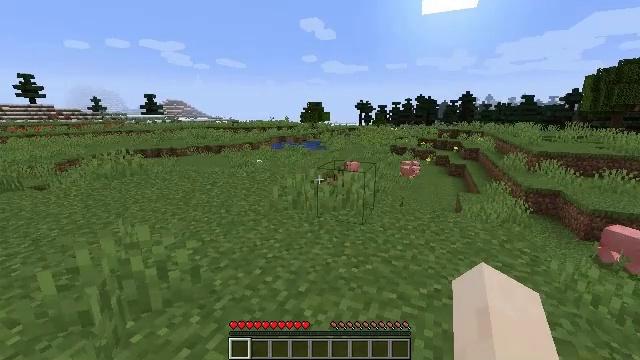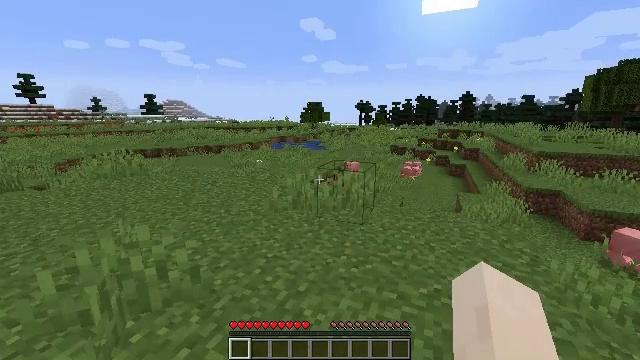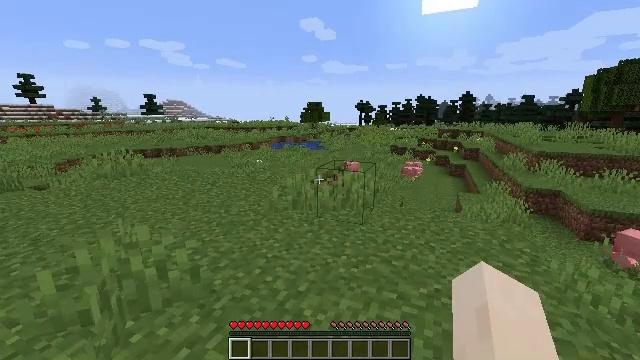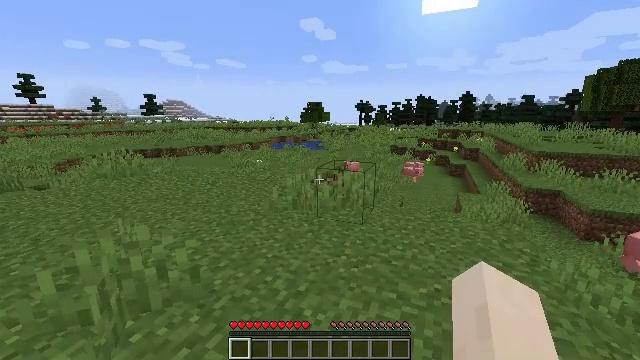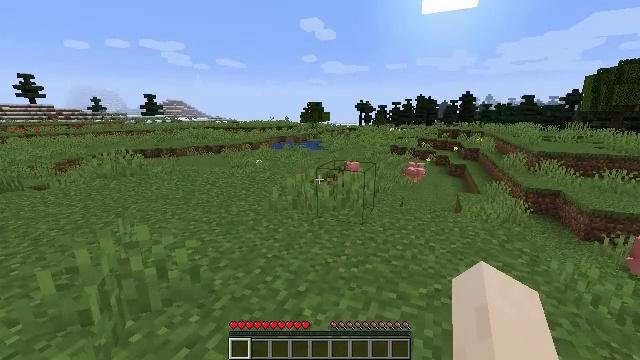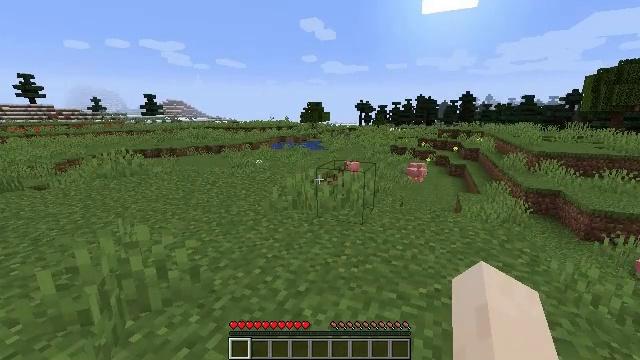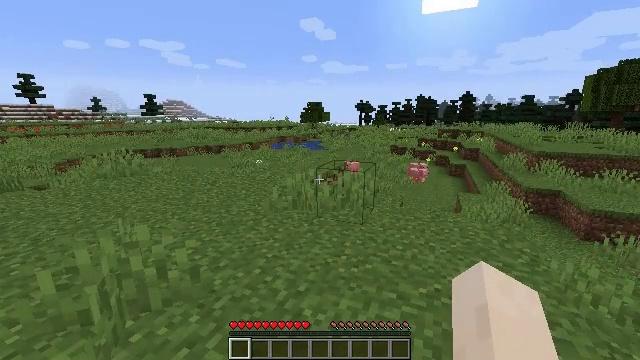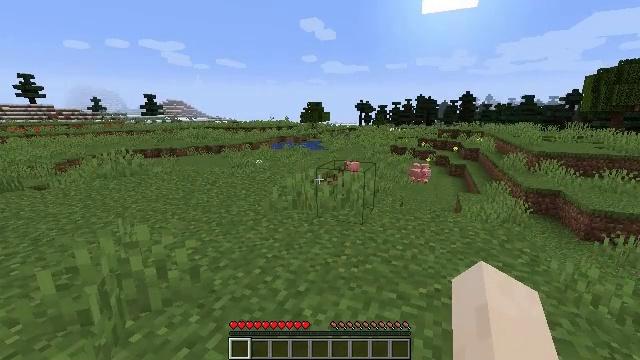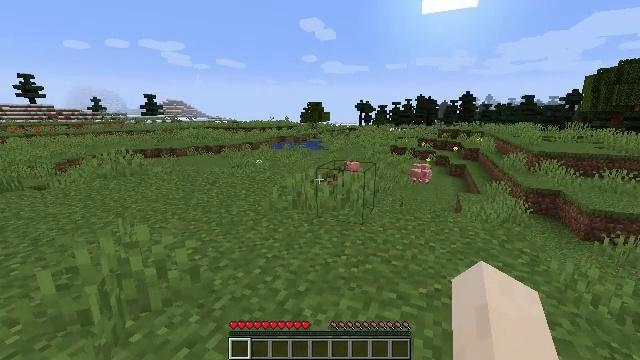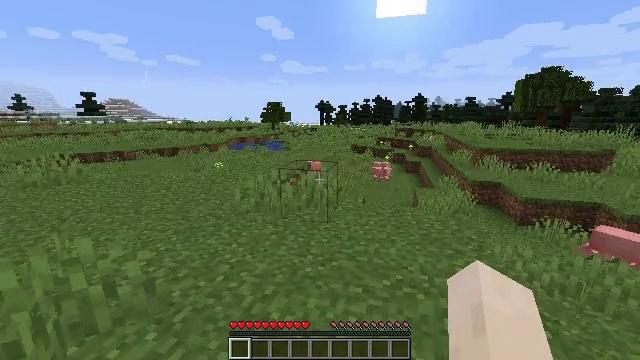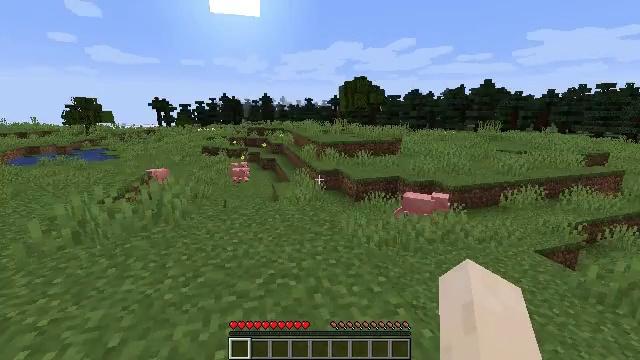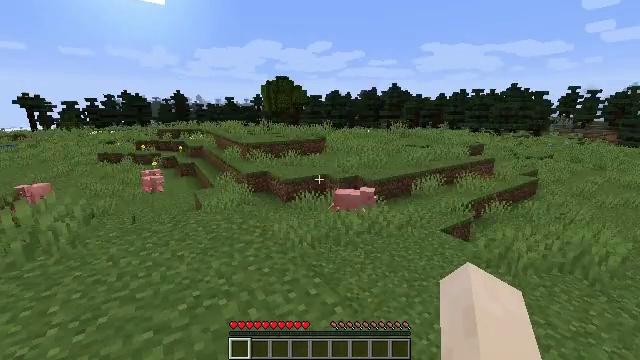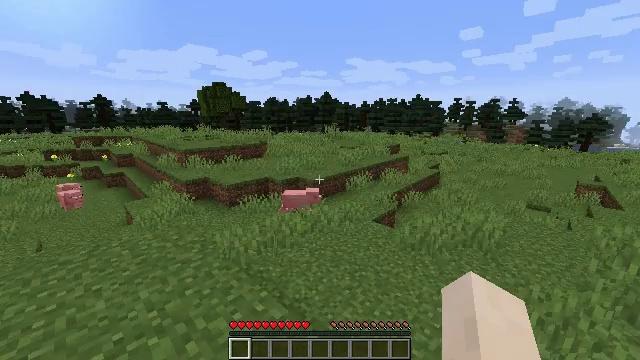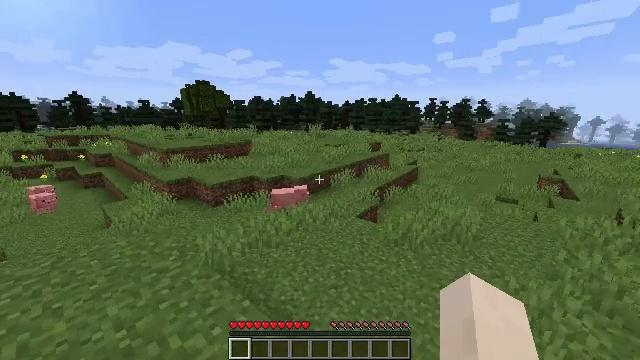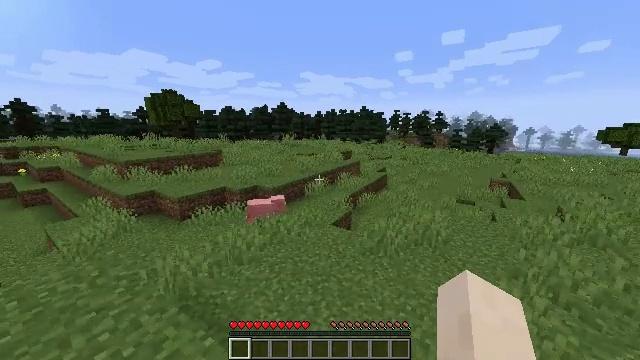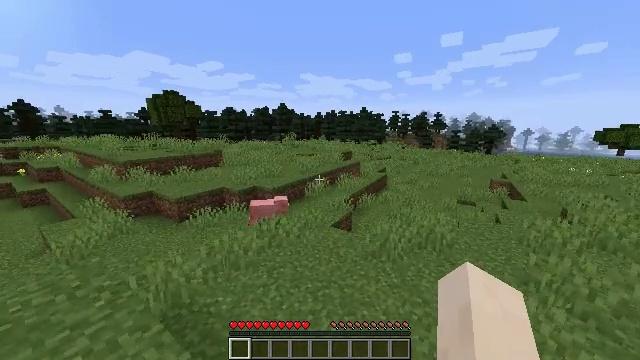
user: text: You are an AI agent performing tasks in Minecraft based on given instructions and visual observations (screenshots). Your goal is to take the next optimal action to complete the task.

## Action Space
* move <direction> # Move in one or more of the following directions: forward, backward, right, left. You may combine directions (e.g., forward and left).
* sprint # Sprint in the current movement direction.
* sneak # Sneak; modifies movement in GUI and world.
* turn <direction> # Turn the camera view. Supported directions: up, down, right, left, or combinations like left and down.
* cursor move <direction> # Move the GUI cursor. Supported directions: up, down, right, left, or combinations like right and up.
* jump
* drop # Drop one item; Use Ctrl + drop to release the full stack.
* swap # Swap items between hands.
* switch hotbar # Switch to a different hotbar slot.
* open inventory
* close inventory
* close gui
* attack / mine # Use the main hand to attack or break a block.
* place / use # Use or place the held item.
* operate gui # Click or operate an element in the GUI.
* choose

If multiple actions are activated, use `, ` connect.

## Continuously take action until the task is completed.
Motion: motion action
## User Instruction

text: Collect lilac by left-clicking.
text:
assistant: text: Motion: attack / mine
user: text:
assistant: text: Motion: attack / mine
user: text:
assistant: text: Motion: attack / mine
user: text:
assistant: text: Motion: attack / mine
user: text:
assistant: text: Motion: attack / mine
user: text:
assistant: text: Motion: attack / mine
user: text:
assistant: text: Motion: attack / mine
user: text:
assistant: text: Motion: attack / mine
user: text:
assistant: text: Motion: turn right, attack / mine
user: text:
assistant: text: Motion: turn right, attack / mine
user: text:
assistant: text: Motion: move forward, sprint, turn right, attack / mine
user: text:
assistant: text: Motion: move forward, sprint, turn right, attack / mine
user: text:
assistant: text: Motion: move forward, sprint, turn right, attack / mine
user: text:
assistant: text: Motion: move forward, sprint, turn right and up, attack / mine
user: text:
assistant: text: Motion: move forward, sprint, attack / mine
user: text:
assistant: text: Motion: move forward, sprint, attack / mine
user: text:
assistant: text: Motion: move forward, sprint, attack / mine
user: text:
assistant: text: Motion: move forward, sprint, attack / mine
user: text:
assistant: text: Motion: move forward, sprint, attack / mine
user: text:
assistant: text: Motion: move forward, sprint, attack / mine
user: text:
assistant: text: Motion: move forward, sprint, attack / mine
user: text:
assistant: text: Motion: move forward, sprint, attack / mine
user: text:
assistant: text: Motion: move forward, sprint, attack / mine
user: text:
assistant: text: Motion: move forward, sprint, attack / mine
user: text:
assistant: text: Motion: move forward, sprint, attack / mine
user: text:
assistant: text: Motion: move forward, sprint, turn right, attack / mine
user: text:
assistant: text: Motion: move forward, sprint, attack / mine
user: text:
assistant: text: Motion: move forward, sprint, turn right, attack / mine
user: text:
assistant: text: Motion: move forward, sprint, turn right, attack / mine
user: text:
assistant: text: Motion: move forward, sprint, turn right, attack / mine